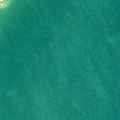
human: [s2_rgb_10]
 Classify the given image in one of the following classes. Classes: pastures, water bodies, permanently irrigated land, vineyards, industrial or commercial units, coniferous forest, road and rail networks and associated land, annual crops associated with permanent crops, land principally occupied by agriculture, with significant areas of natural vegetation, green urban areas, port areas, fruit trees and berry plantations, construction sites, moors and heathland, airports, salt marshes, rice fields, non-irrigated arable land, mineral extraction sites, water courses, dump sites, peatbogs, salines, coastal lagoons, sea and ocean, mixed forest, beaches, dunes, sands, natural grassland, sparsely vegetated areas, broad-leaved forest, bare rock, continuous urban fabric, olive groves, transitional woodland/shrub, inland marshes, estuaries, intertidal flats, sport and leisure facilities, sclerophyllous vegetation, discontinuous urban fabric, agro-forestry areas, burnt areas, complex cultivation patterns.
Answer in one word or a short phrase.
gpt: sea and ocean